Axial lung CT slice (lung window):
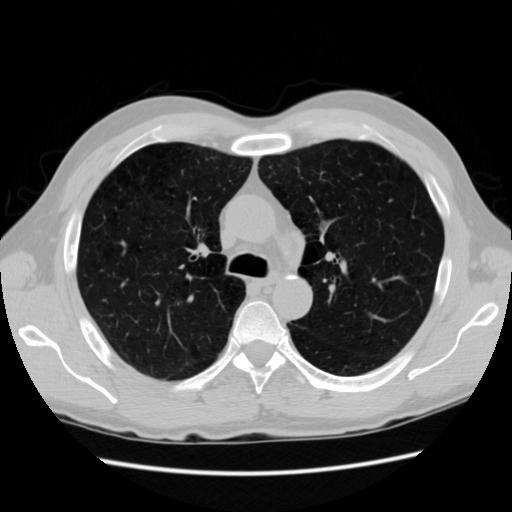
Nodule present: no